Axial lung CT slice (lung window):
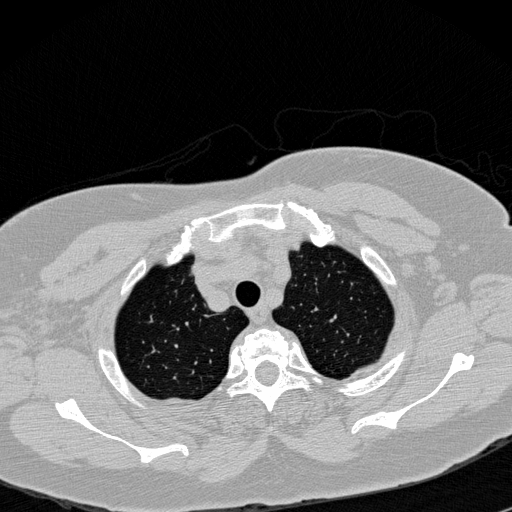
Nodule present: no